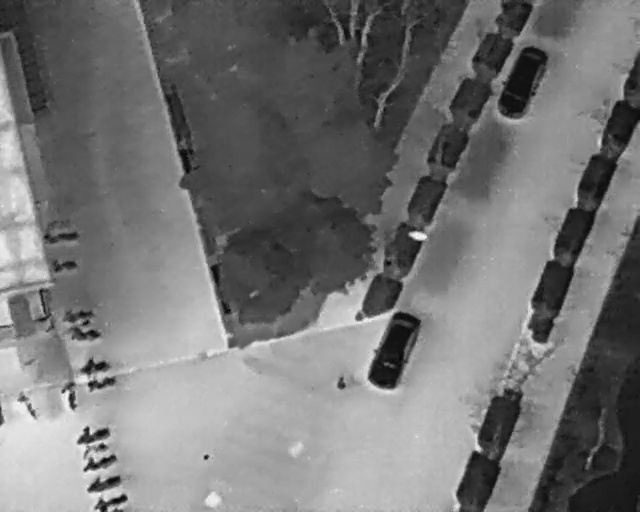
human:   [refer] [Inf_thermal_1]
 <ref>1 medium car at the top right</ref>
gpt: <box>[[75, 12, 87, 19, 20]]</box>

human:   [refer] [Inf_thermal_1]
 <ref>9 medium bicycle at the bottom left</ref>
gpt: <box>[[13, 68, 16, 75, 172], [14, 71, 16, 77, 172], [8, 75, 13, 79, 170], [1, 78, 7, 80, 143], [12, 81, 16, 88, 165], [13, 84, 16, 90, 165], [13, 86, 16, 93, 165], [14, 90, 17, 97, 165], [15, 94, 18, 101, 2]]</box>